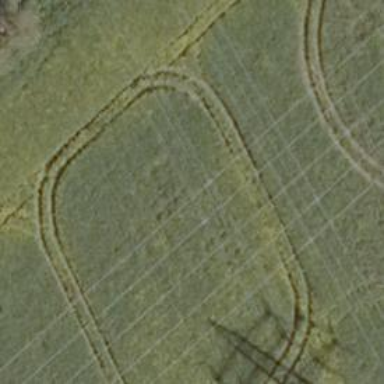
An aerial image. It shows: Power line in the image.